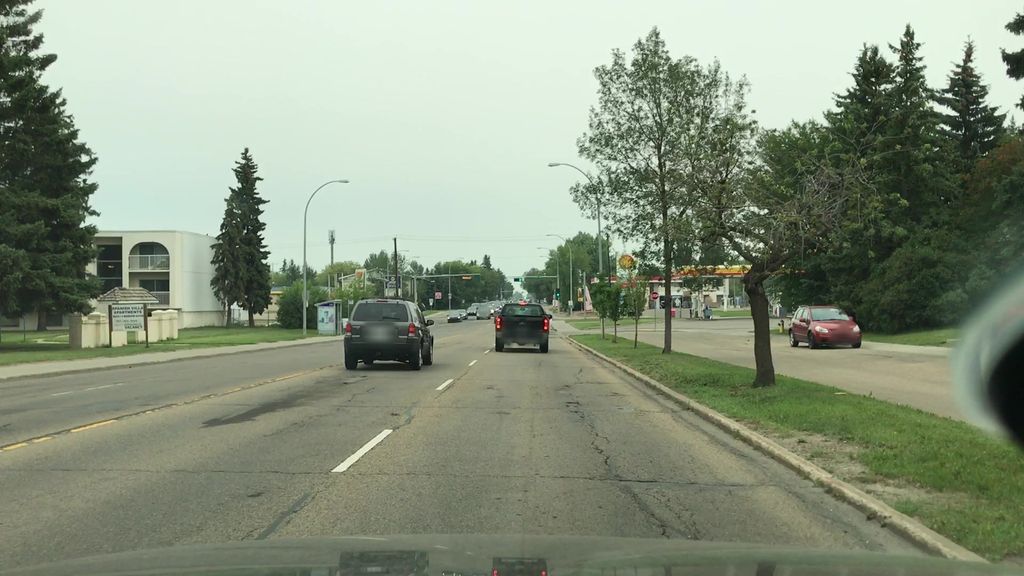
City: edmonton